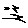
Label: zigzag